Question: Let's make this real simple. I've two model classes, 'Category' and 'Movie'.
'''
data class Category(
val id: Long,
val name: String,
val movies: List<Movie>
)
data class Movie(
val name : String
)
'''
Each category has multiple movies. So to render this data, I am using nested 'RecyclerView's.

-
When I turn the device to landscape mode, the 'onBindViewHolder' of 'MoviesAdapter' (nested recyclerview's adapter) getting called . (Note, the same code works perfectly fine in portrait mode )
-
I've changed the 'layout_width' of nested recyclerview's item to '200dp' from '120dp', and that's fixed the infinite call in a device, but on a larger screen I had put higher value to fix it.
I know this not an ideal solution, so I tried 'wrap_content' but it didn't work either. (same infinite call issue)
-
1. Why the onBindViewHolder getting called infinitely ?
2. What's the perfect way to fix this issue ?
As I don't want to flood the question feed with the code, I've hosted the <URL>
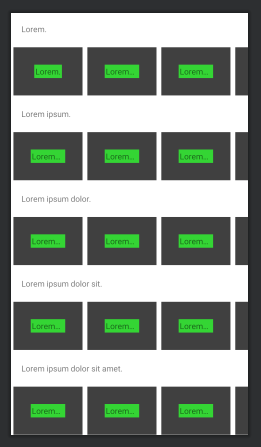
Answer: I've fixed the issue by setting to main 'RecyclerView' as <URL> suggested in the comments.